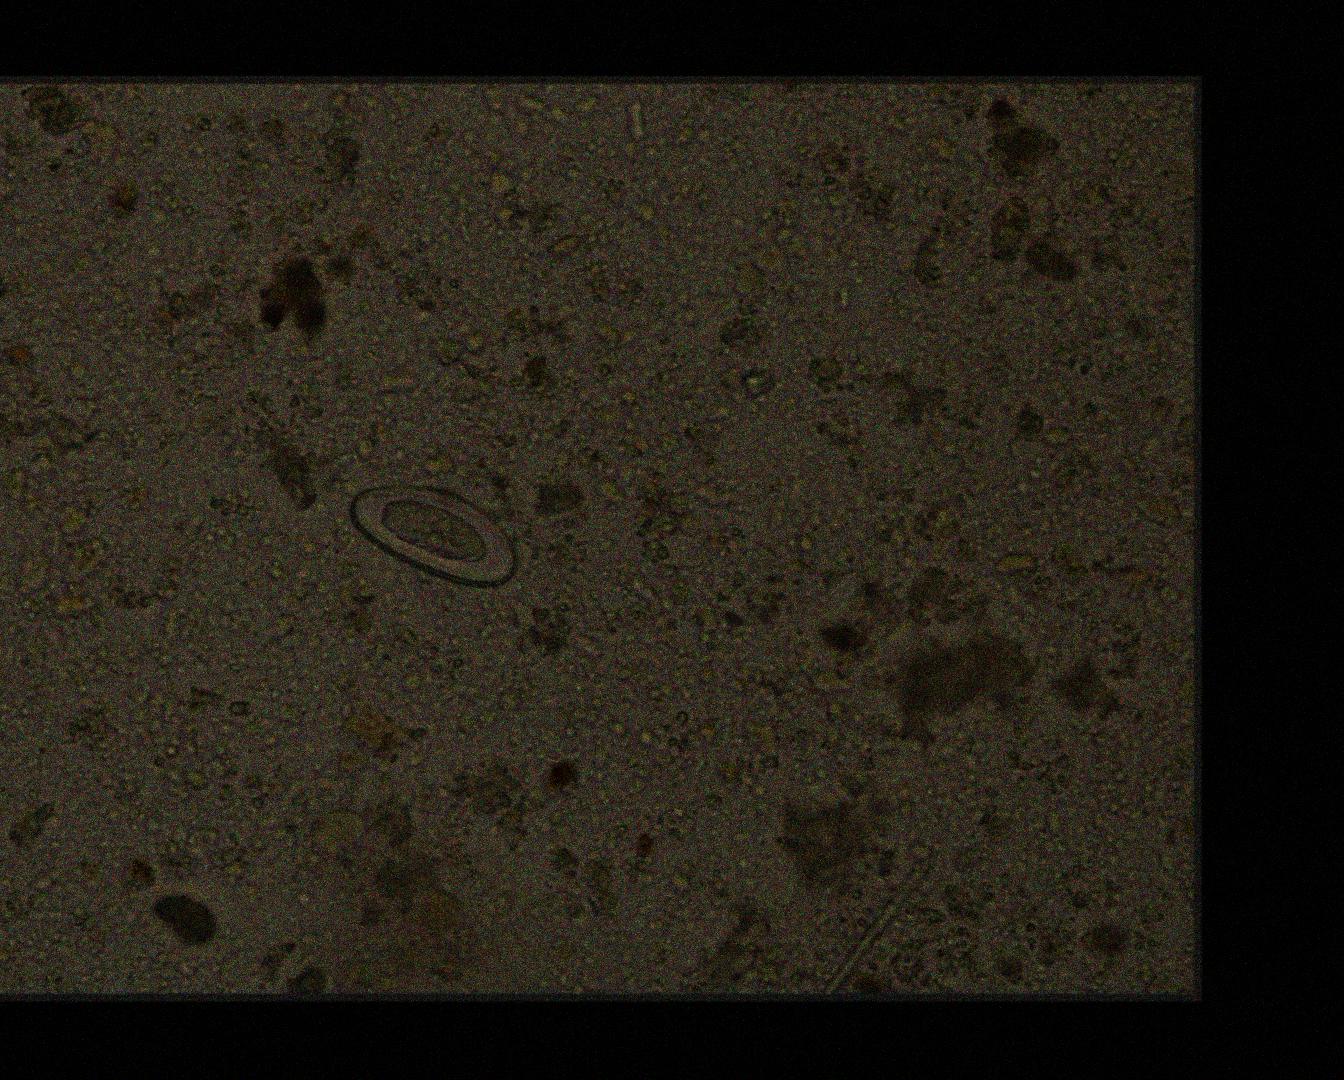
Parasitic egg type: Enterobius vermicularis